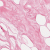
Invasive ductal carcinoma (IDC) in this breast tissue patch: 0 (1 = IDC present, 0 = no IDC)